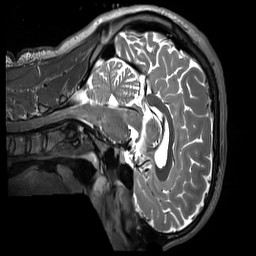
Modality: T2w
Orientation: sagittal
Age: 27
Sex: male
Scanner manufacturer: siemens
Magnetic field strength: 3 T
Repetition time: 3.39 s
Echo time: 0.389 s